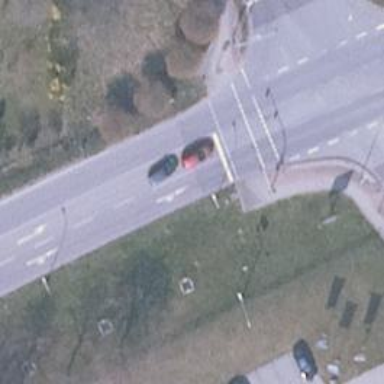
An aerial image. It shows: Asphalt path with crossing.